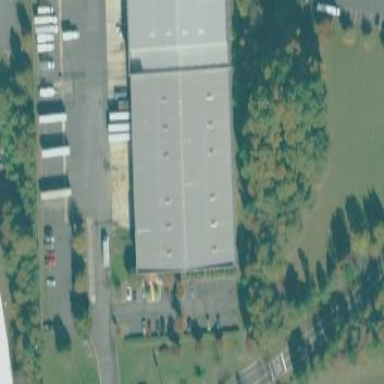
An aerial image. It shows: Warehouse building.